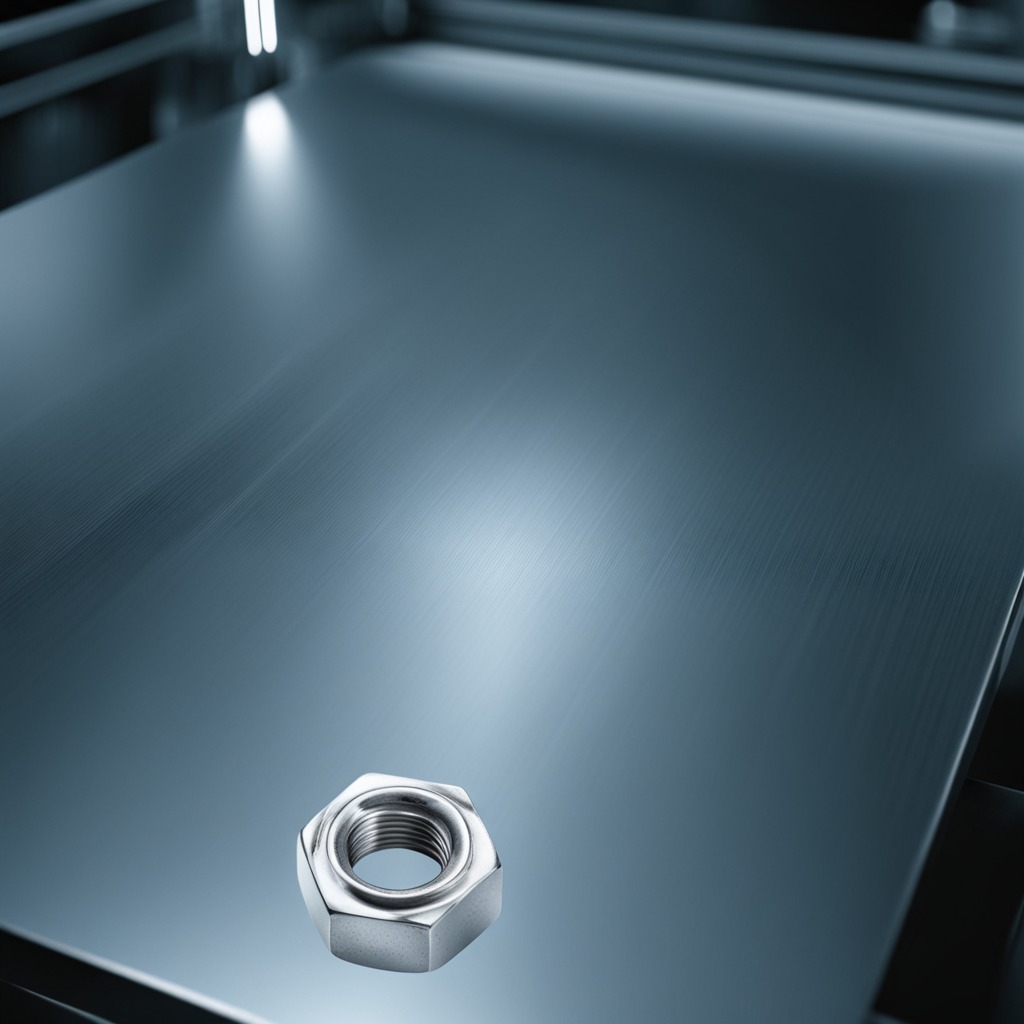
A metal nut is lying on the metal table in a machine shop under fluorescent lights.